Гироскопические силы являются причинами ряда интересных явлений. Например, сила Кориолиса приводит к размыванию берегов рек, сила Лоренца приводит к искривлению траекторий движения частиц, к прецессии атомов в магнитном поле и т.д. Помимо гироскопических сил, интересными для изучения являются паразитные виды трения — трение качения и трения верчения, возникающие при качении и верчении тел на поверхности. В данной задаче также изучается влияние магнитного поля и паразитных видов трения на механическое движение.
Часть A. Взаимодействие вращающегося шара с магнитным полем (1.5 балла) Как известно, момент сил, действующих на виток с током со стороны однородного магнитного поля, не равен нулю. Рассмотрим шар радиусом $r$ с неподвижным центром, заряженный равномерно по объёму зарядом $q$ и вращающийся с угловой скоростью $\vec{\omega}$ в однородном магнитном поле с индукцией $\vec{B}$. Вращающийся шар эквивалентен набору круговых токов.
Рассмотрим кольцо, заряженное равномерно по периметру зарядом $Q$ и вращающееся вокруг своей оси с угловой скоростью $\Omega$. Найдите эквивалентную силу тока $i$ в кольце.
Определите магнитный момент шара $\vec{m}$. Ответ выразите через $\vec{\omega}$, $q$ и $r$.
Часть B. Идеализированное движение (5.0 балла) В момент времени $t=0$ шар неподвижен, а его центр расположен в начале координат.
Найдите момент сил $\vec{M}$, действующих на шар, относительно его центра. Ответ выразите через $\vec{\omega}$, $\vec{B}$, $q$ и $r$. Далее во всех пунктах задачи изучается движение однородного шара радиусом $r$ и массой $m$, заряженного равномерно по объёму положительным зарядом $q$. Шар без проскальзывания движется по плоскости, образующей угол $\alpha$ с горизонтом, вдоль которой направлено однородное магнитное поле индукции $\vec{B}$. Ускорение свободного падения равно $\vec{g}$.  На приведённом рисунке показана система координат $xyz$ c единичными ортами $\vec{e}_x$, $\vec{e}_y$ и $\vec{e}_z$ такими, что орт $\vec{e}_y$ направлен горизонтально, а вектор индукции магнитного поля записывается как $\vec{B}=\vec{e}_x\cdot{B}$.
Запишите условие отсутствия проскальзывания шара по плоскости через $\vec{v}_C$, $\vec{\omega}$ и $\vec{r}$. Используя полученное выражение, выразите компоненты угловой скорости $\omega_x$ и $\omega_y$ через $v_{Cx}$, $v_{Cy}$ и $r$. Дифференцируя по времени условие отсутствия проскальзывания, выразите $\vec{a}_C$ через $\dot{\vec{\omega}}$ и $\vec{r}$. Поскольку момент инерции $I$ шара одинаков для любой оси, проходящей через центр, вектор его момента импульса относительно центра масс записывается в виде: $$\vec{L}_C=I\vec{\omega} $$
Используя уравнение динамики вращательного движения относительно центра масс, выразите угловое ускорение шара $\dot{\vec{\omega}}$ через $q$, $m$, $r$, $\vec{\omega}$, $\vec{r}$, $\vec{B}$ и $\vec{F}$.
Выразите силу трения $\vec{F}$ через $m$, $q$, $\vec{B}$, $\vec{\omega}$, $\vec{r}$ и $\vec{a}_C$. Из уравнения динамики вращательного движения видно, что при движении шар начинает вертеться (вращаться относительно оси $z$, перпендикулярной плоскости).
Найдите компоненту угловой скорости шара $\omega_z$ в точке с координатой $x_C$ его центра. Ответ выразите через $q$, $m$, $B$, $r$ и $x_C$. Перейдём к анализу траектории центра шара. Далее во всех пунктах изначально шар неподвижен, а его центр расположен в начале координат.
Докажите, что траектория центра шара является прямолинейной.
Найдите проекцию ускорения центра $a_{Cx}$ шара на ось $x$ в зависимости от положения его центра $x_C$.
Определите зависимость координаты $x_C$ центра шара от времени $t$. Ответ выразите через $g$, $\alpha$, $q$, $m$, $B$ и $t$. Проанализируем кинематику данного движения.
Опишите эволюцию угловой скорости шара $\vec{\omega}$. В качестве ответ укажите годограф вектора угловой скорости (в системе координат $xyz$), т.е кривой, описывающей положения конца вектора при его фиксированном начале. Укажите на рисунке все характерные значения. Выразите их через $m$, $g$, $q$, $B$, $\alpha$ и $r$.
Найдите максимальную скорость $v_{max}$ среди всех элементов шара в момент, когда скорость центра достигает своего максимума. Ответ выразите через $m$, $g$, $q$, $B$ и $\alpha$. Перейдём к необходимым условиям движения шара без проскальзывания.
Часть C. Трение качения (2.5 балла) Причиной возникновения сопротивления качению шара является неровность поверхности. Смоделировать эффект трения качения можно следующим образом: шар также движется по поверхности без проскальзывания, а эффективная точка приложения силы нормальной реакции приобретает плечо $k$ относительно точки касания шара с плоскостью (см.рис). При этом перераспределённая сила нормальной реакции даёт нулевой момент относительно центра шара и в силу своей природы никак не влияет на силу трения покоя или скольжения.Плечо $k$ всегда предполагается малым по сравнению с $r$, поэтому для силы трения качения $\vec{F}_\text{кач}$ можно написать:$$\vec{F}_\text{кач}=-\vec{e}_{v_C}\cdot\cfrac{kN}{r}$$где $\vec{e}_{v_C}$ — единичный вектор, направленный вдоль скорости центра шара.Будем считать коэффициент $k$ постоянным и не зависящим от направления скорости центра.  В момент времени $t=0$ шар неподвижен, а его центр расположен в начале координат.
При каком минимальном коэффициенте трения $\mu_{min}$ шара о плоскость возможно движение без проскальзывания? Ответ выразите через $g$, $\alpha$, $q$, $m$ и $B$. В действительности, на движение шара влияют сразу два вида паразитного трения - трение качения и трение верчения. В двух следующих частях независимо изучаются влияния данных эффектов на движение шара.
Определите расстояние $S_{i{,}i+1}$ между положениями центра шара в моменты $i$-й и $(i+1)$-й остановок. Ответ выразите через $i$, $g$, $k$, $\alpha$, $q$, $m$ и $B$.
Определите диапазон возможных положений $x_{C\text{к}}$ последней остановки центра шара. Ответ выразите через $g$, $k$, $\alpha$, $q$, $m$ и $B$. Далее считайте, что $\operatorname{tg}\alpha\gg{k/r}$.
Найдите время $\tau$ движения шара. Ответ выразите через $g$, $k$, $\alpha$, $q$, $m$ и $B$.
Часть D. Трение верчения (3.0 балла) Трение верчения возникает вследствие неточечного контакта шара с плоскостью. Будем считать, что шар контактирует с плоскостью в области круга радиусом $r_0\ll{r}$, по площади которого равномерно распределена сила нормальной реакции $N$. Коэффициент трения скольжения шара по поверхности равен $\mu$.  Вообще говоря, величина $r_0$ определяется силой нормальной реакции $N$, но при решении задачи находить связь $r_0$ и $N$ не нужно. В момент времени $t=0$ шар неподвижен, а его центр расположен в начале координат.
Какое количество теплоты $Q$ выделилось при движении шара? Ответ выразите через $g$, $k$, $\alpha$, $q$, $m$ и $B$.
Определите модуль момента силы трения верчения $M'$. Ответ выразите через $\mu$, $m$, $g$, $\alpha$ и $r_0$.
В какой момент времени $t_1$ шар начнёт вертеться? Ответ выразите через $\mu$, $r_0$, $m$, $q$, $B$, $r$ и $\alpha$.
Постройте качественный график $\omega_z(t)$. На графике укажите все характерные значения, особенности и асимптоты. Выразите характерные значения через $m$, $g$, $\alpha$, $q$, $B$ и $r$.
Постройте качественный график $x_C(t)$. На графике укажите все характерные значения, особенности и асимптоты. Характерные значения могут быть выражены через введённые вами переменные.
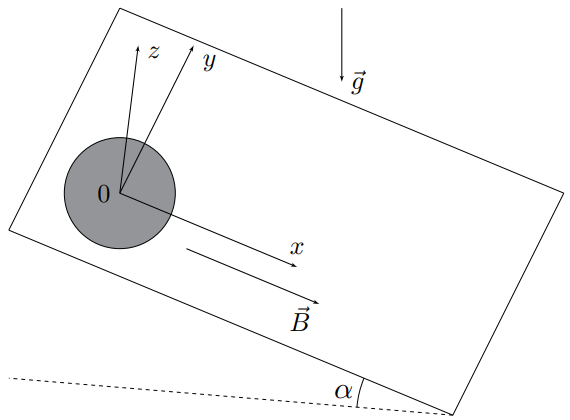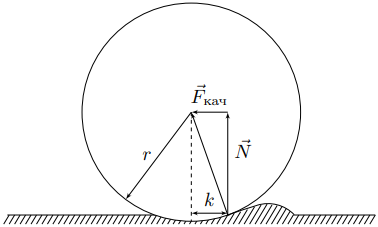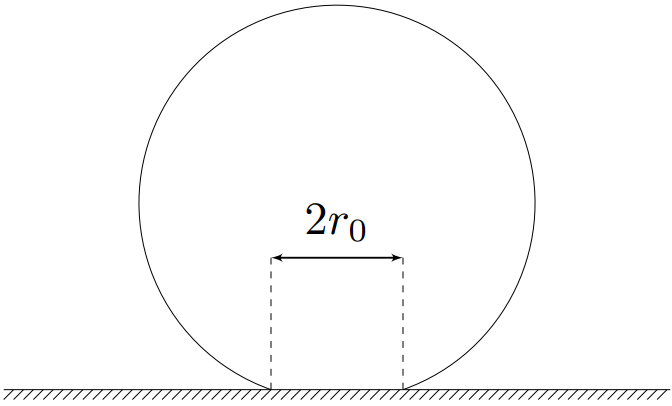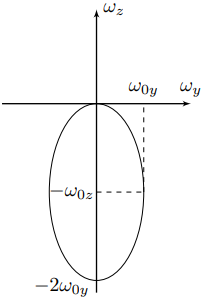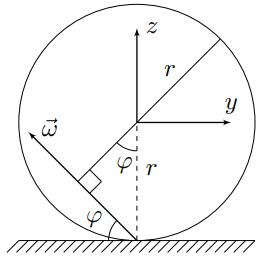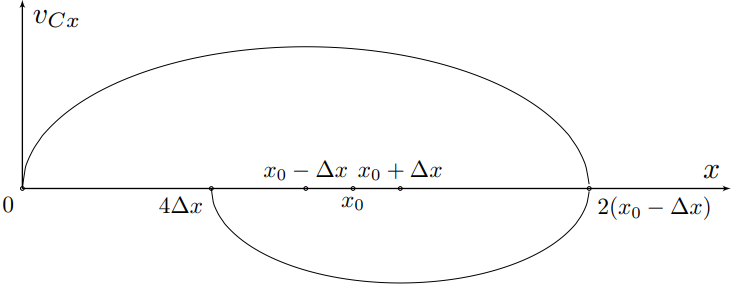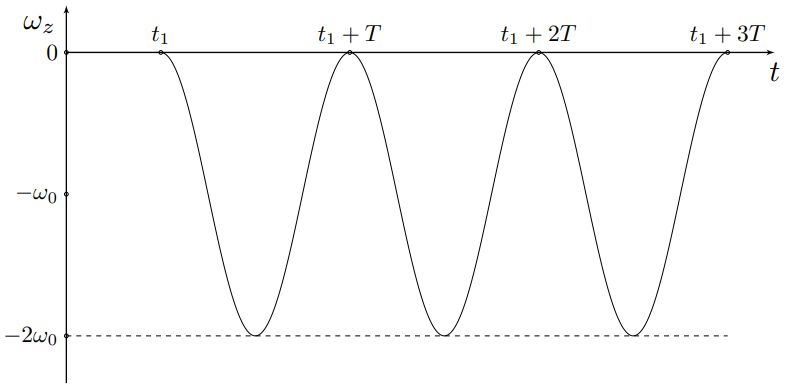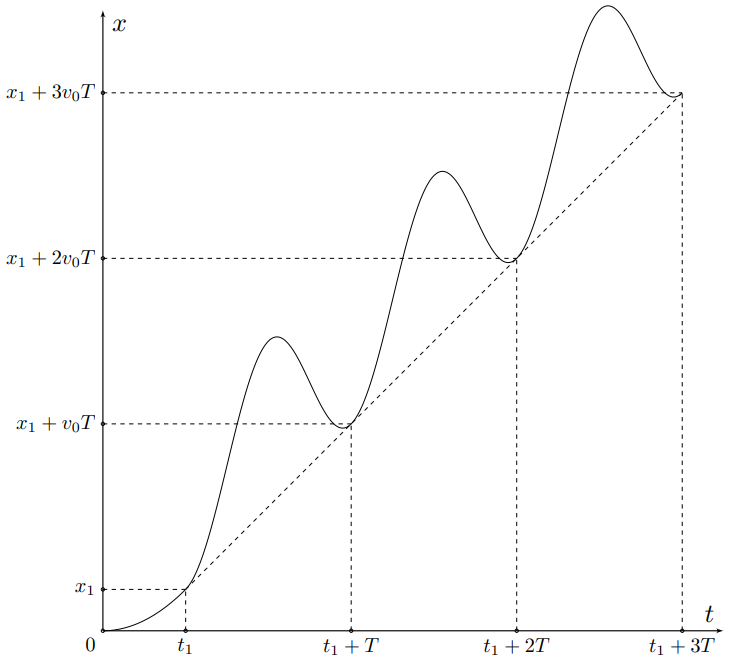
Рассмотрим кольцо, заряженное равномерно по периметру зарядом $Q$ и вращающееся вокруг своей оси с угловой скоростью $\Omega$. Найдите эквивалентную силу тока $i$ в кольце.
Решение: Первое решение: За время оборота $T=2\pi/\Omega$ каждый элементарный заряд проходит через точку кольца, откуда: $$i=\cfrac{Q}{T} $$ Второе решение: Также результат может быть получен с помощью выражения: $$i=\lambda v $$ где $v=\Omega R$ - скорость элементов кольца. Оба выражения приводят к ответу:
Ответ: $$i=\cfrac{\Omega Q}{2\pi}$$

Определите магнитный момент шара $\vec{m}$. Ответ выразите через $\vec{\omega}$, $q$ и $r$.
Решение: Первое решение: Магнитный момент системы определяется соотношением: $$\vec{m}=\int \cfrac{\bigl[\vec{r}\times\vec{v}\bigr]dq}{2}$$ где $dq$ - элементарный заряд, а $\vec{r}$ и $\vec{v}$ - его радиус-вектор и скорость соответственно. Заметим, что момент импульса механической системы определяется соотношением: $$\vec{L}=\int \bigl[\vec{r}\times\vec{v}\bigr] dM $$ где $dM$ - элементарная масса, а $\vec{r}$ и $\vec{v}$ - её радиус-вектор и скорость соответственно. Если распределения заряда и массы подобны, то мы приходим к следующему соотношению: $$\vec{m}=\cfrac{\vec{L}q}{2M}=\cfrac{Iq\vec{\omega}}{2M}$$ где $I=2Mr^2/5$ - момент инерции однородного шара относительно диаметра. Второе решение: рассмотрим диск радиусом $R$ и толщиной $h$ с плотностью заряда $\rho$ и вращающийся с угловой скоростью $\vec{\omega}$ вокруг своей оси вращения. Выделим кольцо радиусом $r$ толщиной $dr$. Тогда для магнитного момента кольца получим: $$d\vec{m}_\text{д}=\vec{n}S\cdot\cfrac{\omega dQ}{2\pi}$$ где $S=\pi{r}^2$ - площадь кольца. Преобразуем: $$d\vec{m}_{\text{д}}=\vec{\omega}\cdot\cfrac{2\pi{r}^3drh\rho}{2}\Rightarrow{\vec{m}_\text{д}=\cfrac{\pi{R}^4h\rho\vec{\omega}}{2}}$$ Перейдём к шару. Будем характеризовать $h$ и $R$ углом $\theta$ с осью симметрии шара. Тогда: $$R=r\sin\theta\qquad h=-r\cos\theta$$ Тогда для элемента магнитного момента шара имеем: $$d\vec{m}=\cfrac{\pi{r}^5\rho\vec{\omega}}{4}\sin^5\theta d\theta\Rightarrow{\vec{m}=\cfrac{\pi{r}^5\rho\vec{\omega}}{4}\int\limits_0^{\pi}\sin^5\theta d\theta}=\cfrac{\pi{r}^5\rho\vec{\omega}}{4}\int\limits_{-1}^{1}(1-2t^2+t^4)dt=\cfrac{4\pi{r}^5\rho\vec{\omega}}{15}$$ Для ответа на вопрос осталось подставить $\rho=3q/4\pi{r}^3$. Третье решение: рассмотрим тонкостенную сферическую оболочку радиусом $R$ толщиной $dR$, вращающуюся с угловой скоростью $\vec{\omega}$. Выделим кольцо, ограниченной углами $\theta$ и $\theta+d\theta$ сферической системы координат. Магнитный момент выделенного кольца равен: $$d\vec{m}_\text{сф}=\cfrac{dQ\vec{\omega}}{2\pi}\cdot \pi{R}^2\sin^2\theta=\vec{\omega}\cdot\cfrac{2\pi\rho R^2dR\sin\theta d\theta}{2\pi}\cdot\pi{R}^2\sin^2\theta=\pi\rho{R}^4dR\vec{\omega}\cdot\sin^3\theta d\theta$$ Проинтегрируем полученное выражение: $$\vec{m}_\text{сф}=\pi\rho{R}^4dR\vec{\omega}\int\limits_0^{\pi}\sin^3\theta d\theta=\pi\rho{R}^4dR\vec{\omega}\int\limits_{-1}^{1}(1-t^2)dt=\cfrac{4\pi\rho R^4dR\vec{\omega}}{3}$$ Магнитный момент шара получается интегрированием магнитного момента по сферам: $$\vec{m}=\cfrac{4\pi\rho\vec{\omega}}{3}\int\limits_{0}^rR^4dR=\cfrac{4\pi\rho{r}^5\vec{\omega}}{15}$$ Для ответа на вопрос осталось подставить $\rho=3q/4\pi{r}^3$. Окончательно:
Ответ: $$\vec{m}=\cfrac{qr^2\vec{\omega}}{5}$$

Найдите момент сил $\vec{M}$, действующих на шар, относительно его центра. Ответ выразите через $\vec{\omega}$, $\vec{B}$, $q$ и $r$.
Решение: Момент сил $\vec{M}$, действующих на виток с током в однородном магнитном поле, равен:$$\vec{M}=\bigl[\vec{m}\times\vec{B}\bigr]$$откуда:
Ответ: $$\vec{M}=\cfrac{qr^2\bigl[\vec{\omega}\times\vec{B}\bigr]}{5}$$

Запишите условие отсутствия проскальзывания шара по плоскости через $\vec{v}_C$, $\vec{\omega}$ и $\vec{r}$. Используя полученное выражение, выразите компоненты угловой скорости $\omega_x$ и $\omega_y$ через $v_{Cx}$, $v_{Cy}$ и $r$. Дифференцируя по времени условие отсутствия проскальзывания, выразите $\vec{a}_C$ через $\dot{\vec{\omega}}$ и $\vec{r}$.

 Если твердое тело вращается с угловой скоростью $\vec{\omega}$, а скорость точки $A$ равна $\vec{v}_A$, то скорость точки $B$ задаётся выражением:$$\vec{v}_B=\vec{v}_A+\bigl[\vec{\omega}\times\overrightarrow{AB}\bigr]$$Отсюда получим условие отсутствия проскальзывания:

Ответ:

 $$\vec{v}_C+\bigl[\vec{\omega}\times\vec{r}\bigr]=0$$

 Спроецируем полученное уравнение на оси $x$ и $y$:$$v_{Cx}-\omega_yr=0\qquad v_{Cy}+\omega_xr=0$$Отсюда:

Ответ:

 $$\omega_x=-\cfrac{v_{Cy}}{r}\qquad \omega_y=\cfrac{v_{Cx}}{r}$$

 Вектор $\vec{r}$ остаётся постоянным, поскольку шар движется по плоскости. Тогда дифференцируя, получим:

Ответ:

 $$\vec{a}_C=-\bigr[\dot{\vec{\omega}}\times\vec{r}\bigr]$$
Решение: Если твердое тело вращается с угловой скоростью $\vec{\omega}$, а скорость точки $A$ равна $\vec{v}_A$, то скорость точки $B$ задаётся выражением:$$\vec{v}_B=\vec{v}_A+\bigl[\vec{\omega}\times\overrightarrow{AB}\bigr]$$Отсюда получим условие отсутствия проскальзывания: Спроецируем полученное уравнение на оси $x$ и $y$:$$v_{Cx}-\omega_yr=0\qquad v_{Cy}+\omega_xr=0$$Отсюда: Вектор $\vec{r}$ остаётся постоянным, поскольку шар движется по плоскости. Тогда дифференцируя, получим:
Ответ: $$\vec{v}_C+\bigl[\vec{\omega}\times\vec{r}\bigr]=0$$  Спроецируем полученное уравнение на оси $x$ и $y$:$$v_{Cx}-\omega_yr=0\qquad v_{Cy}+\omega_xr=0$$Отсюда:
Ответ: $$\omega_x=-\cfrac{v_{Cy}}{r}\qquad \omega_y=\cfrac{v_{Cx}}{r}$$  Вектор $\vec{r}$ остаётся постоянным, поскольку шар движется по плоскости. Тогда дифференцируя, получим:
Ответ: $$\vec{a}_C=-\bigr[\dot{\vec{\omega}}\times\vec{r}\bigr]$$

Используя уравнение динамики вращательного движения относительно центра масс, выразите угловое ускорение шара $\dot{\vec{\omega}}$ через $q$, $m$, $r$, $\vec{\omega}$, $\vec{r}$, $\vec{B}$ и $\vec{F}$.
Решение: Запишем уравнение динамики вращательного движения относительно центра масс:$$\cfrac{d\vec{L}_C}{dt}=\vec{M}_C$$Для момента сил относительно центра масс имеем:$$\vec{M}_C=\bigl[\vec{r}\times\vec{F}\bigr]+\cfrac{qR^2\bigl[\vec{\omega}\times\vec{B}\bigr]}{5}$$а для производной момента импульса по времени имеем:$$\cfrac{d\vec{L}_C}{dt}=I\dot{\vec{\omega}}$$откуда:
Ответ: $$\dot{\vec{\omega}}=\cfrac{5\bigl[\vec{r}\times\vec{F}\bigr]}{2mr^2}+\cfrac{q\bigl[\vec{\omega}\times\vec{B}\bigr]}{2m}$$

Выразите силу трения $\vec{F}$ через $m$, $q$, $\vec{B}$, $\vec{\omega}$, $\vec{r}$ и $\vec{a}_C$. Примечание: Воспользуйтесь свойством двойного векторного произведения: $$\bigl[\vec{a}\times\bigl[\vec{b}\times\vec{c}\bigr]\bigr]=\vec{b}\bigl({~}\vec{a}\cdot\vec{c}{~}\bigr)-\vec{c}\bigl({~}\vec{a}\cdot\vec{b}{~}\bigr)$$

 Рассмотрим векторное произведение с $\vec{r}$ слагаемых в уравнении, полученном в пункте $\mathrm{B3}$:$$I\bigl[\vec{r}\times\dot{\vec{\omega}}\bigr]=\bigl[\vec{r}\times\bigl[\vec{r}\times\vec{F}\bigr]\bigr]+\cfrac{qr^2\bigl[\vec{r}\times\bigl[\vec{\omega}\times\vec{B}\bigr]\bigr]}{5}$$Учитывая, что $\vec{a}_C=\bigl[\vec{r}\times\dot{\vec{\omega}}\bigr]$, и используя свойство двойного векторного произведения с учётом $\vec{r}\perp\vec{F}$, $\vec{r}\perp\vec{B}$, получим:$$I\vec{a}_C=-r^2\vec{F}-\cfrac{qr^2\vec{B}\bigl({~}\vec{r}\cdot\vec{\omega}{~}\bigr)}{5}$$откуда:

Ответ:

 $$\vec{F}=-\cfrac{2m\vec{a}_C}{5}-\cfrac{q\vec{B}\bigl({~}\vec{r}\cdot\vec{\omega}{~}\bigr)}{5}$$
Решение: Рассмотрим векторное произведение с $\vec{r}$ слагаемых в уравнении, полученном в пункте $\mathrm{B3}$:$$I\bigl[\vec{r}\times\dot{\vec{\omega}}\bigr]=\bigl[\vec{r}\times\bigl[\vec{r}\times\vec{F}\bigr]\bigr]+\cfrac{qr^2\bigl[\vec{r}\times\bigl[\vec{\omega}\times\vec{B}\bigr]\bigr]}{5}$$Учитывая, что $\vec{a}_C=\bigl[\vec{r}\times\dot{\vec{\omega}}\bigr]$, и используя свойство двойного векторного произведения с учётом $\vec{r}\perp\vec{F}$, $\vec{r}\perp\vec{B}$, получим:$$I\vec{a}_C=-r^2\vec{F}-\cfrac{qr^2\vec{B}\bigl({~}\vec{r}\cdot\vec{\omega}{~}\bigr)}{5}$$откуда:
Ответ: $$\vec{F}=-\cfrac{2m\vec{a}_C}{5}-\cfrac{q\vec{B}\bigl({~}\vec{r}\cdot\vec{\omega}{~}\bigr)}{5}$$

Найдите компоненту угловой скорости шара $\omega_z$ в точке с координатой $x_C$ его центра. Ответ выразите через $q$, $m$, $B$, $r$ и $x_C$.
Решение: Поскольку векторы $\vec{r}$ и $\vec{e}_z$ коллинеарные, уравнение динамики вращательного движения в проекции на ось $z$ записывается следующим образом:$$I\dot{\omega}_z=\cfrac{qr^2\bigl[\vec{\omega}\times\vec{B}\bigr]_z}{5}=-\cfrac{qr^2B\omega_y}{5}\Rightarrow{\dot{\omega}_z=-\cfrac{qB\omega_y}{2m}}$$С другой стороны, $\omega_yr=v_x$, откуда:$$\dot{\omega}_z=-\cfrac{qBv_x}{2mr}$$и окончательно:
Ответ: $$\omega_z=-\cfrac{qBx_C}{2mr}$$

Докажите, что траектория центра шара является прямолинейной.
Решение: Запишем теорему о движении центра масс:$$m\vec{a}_C=m\vec{g}+\vec{N}+\vec{F}+q\bigl[\vec{v}_C\times\vec{B}\bigr]$$Подставляя выражение для $\vec{F}$, полученное в пункте $\mathrm{B3}$, получим:$$m\vec{a}_C=m\vec{g}+\vec{N}+q\bigl[\vec{v}_C\times\vec{B}\bigr]-\cfrac{2m\vec{a}_C}{5}-\cfrac{q\vec{B}\bigl({~}\vec{r}\cdot\vec{\omega}{~}\bigr)}{5}$$откуда:$$\vec{a}_C=\cfrac{5\vec{g}}{7}+\cfrac{5\vec{N}}{7m}+\cfrac{5q\bigl[\vec{v}_C\times\vec{B}\bigr]}{7m}-\cfrac{q\vec{B}\bigl({~}\vec{r}\cdot\vec{\omega}{~}\bigr)}{7m}$$Обратим внимание, что все силы лежат в плоскости $xz$, значит, движение является одномерным, поскольку изначально шар был неподвижен

Найдите проекцию ускорения центра $a_{Cx}$ шара на ось $x$ в зависимости от положения его центра $x_C$.
Решение: Проецируя ускорение центра шара на ось $x$:$$a_{Cx}=\cfrac{5g\sin\alpha}{7}+\cfrac{qBr\omega_z}{7m}$$Подставляя выражение для $\omega_z$, получим:
Ответ: $$a_{Cx}=\cfrac{5g\sin\alpha}{7}-\cfrac{q^2B^2x}{14m^2}$$

Определите зависимость координаты $x_C$ центра шара от времени $t$. Ответ выразите через $g$, $\alpha$, $q$, $m$, $B$ и $t$.
Решение: Вводя переменную $x'=x-10g\sin\alpha\left(\cfrac{m}{qB}\right)^2$, получим:$$\ddot{x}'=-\left(\cfrac{qB}{m}\right)^2\cfrac{x'}{14}$$Это уравнение гармонических колебаний с циклической частотой $\omega_0=qB/m\sqrt{14}$.Тогда общее решение для $x(t)$:$$x(t)=10g\sin\alpha\left(\cfrac{m}{qB}\right)^2+A\cos(\omega_0t+\varphi_0)$$Учтём начальные условия:$$\begin{cases}x(0)=0\\\dot{x}(0)=0\end{cases}\Rightarrow\begin{cases}\varphi_0=\pi\\A=10g\sin\alpha\left(\cfrac{m}{qB}\right)^2\end{cases}$$Для для $x(t)$ имеем:
Ответ: $$x(t)=10g\sin\alpha\left(\cfrac{m}{qB}\right)^2\left(1-\cos\left(\cfrac{qBt}{m\sqrt{14}}\right)\right)$$

Опишите эволюцию угловой скорости шара $\vec{\omega}$. В качестве ответ укажите годограф вектора угловой скорости (в системе координат $xyz$), т.е кривой, описывающей положения конца вектора при его фиксированном начале. Укажите на рисунке все характерные значения. Выразите их через $m$, $g$, $q$, $B$, $\alpha$ и $r$.
Решение: Вектор угловой скорости шара всегда лежит в плоскости $yz$.Для $\omega_z$ имеем:$$\omega_z(t)=-\cfrac{qBx(t)}{2mr}=-\cfrac{5mg\sin\alpha}{qBr}\left(1-\cos\left(\cfrac{qBt}{m\sqrt{14}}\right)\right)$$Для $\omega_y$ имеем:$$\omega_y(t)=\cfrac{v_{Cx}(t)}{r}=\cfrac{5mg\sin\alpha}{qBr}\sqrt{\cfrac{2}{7}}\sin\left(\cfrac{qBt}{m\sqrt{14}}\right)$$Отсюда:$$\sin^2\left(\cfrac{qBt}{m\sqrt{14}}\right)+\cos^2\left(\cfrac{qBt}{m\sqrt{14}}\right)=\left(\cfrac{\omega_y}{\cfrac{5mg\sin\alpha}{qBr}\sqrt{\cfrac{2}{7}}}\right)^2+\left(1+\cfrac{\omega_z}{\cfrac{5mg\sin\alpha}{qBr}}\right)^2=1$$Из полученных соотношений видно, что годограф вектора угловой скорости является эллипсом с полуосями $\omega_{0z}$ и $\omega_{0y}$, равными:$$\omega_{0z}=\cfrac{5mg\sin\alpha}{qBr}\qquad \omega_{0y}=\cfrac{5mg\sin\alpha}{qBr}\sqrt{\cfrac{2}{7}}$$

Найдите максимальную скорость $v_{max}$ среди всех элементов шара в момент, когда скорость центра достигает своего максимума. Ответ выразите через $m$, $g$, $q$, $B$ и $\alpha$.
Решение: Для компонент угловой скорости имеем:$$\omega_y=\omega\cos\varphi\qquad \omega_z=-\omega\sin\varphi$$Из уравнения эллипса получим:$$\cfrac{\omega^2\cos^2\varphi}{\omega^2_{0y}}+\cfrac{(\omega_{0z}-\omega\sin\varphi)^2}{\omega^2_{0z}}=1\Rightarrow{\omega=\cfrac{2\omega_{0z}\sin\varphi}{\sin^2\varphi+\cfrac{\omega^2_{0z}\cos^2\varphi}{\omega^2_{0y}}}}$$Отсюда для максимальной скорости имеем:$$v_{max}=\cfrac{2\omega_{0z}r\sin\varphi(1+\cos\varphi)}{\sin^2\varphi+\cfrac{\omega^2_{0z}\cos^2\varphi}{\omega^2_{0y}}}=\cfrac{2\omega_{0z}r\tan\varphi(1+\sqrt{1+\tan^2\varphi})}{\tan^2\varphi+\cfrac{\omega^2_{0z}}{\omega^2_{0y}}}$$В рассматриваемый момент $\tan\varphi=\omega_{0z}/\omega_{0y}$, поэтому:$$v_{max}=\omega_{0y}r\left(1+\sqrt{1+\cfrac{\omega^2_{0z}}{\omega^2_{0y}}}\right)$$Подставляя $\omega_{0y}$ и $\omega_{0z}$, находим:
Ответ: $$v_{max}=\cfrac{5mg\sin\alpha(3+\sqrt{2})}{qB\sqrt{7}}$$

При каком минимальном коэффициенте трения $\mu_{min}$ шара о плоскость возможно движение без проскальзывания? Ответ выразите через $g$, $\alpha$, $q$, $m$ и $B$.
Решение: Мы показали, что движение является одномерным, а значит сила Лоренца в любой момент равна нулю. Тогда сила нормальной реакции плоскости $N$ в любой момент равна $$N=mg\cos\alpha$$Определим силу трения $F_x$ из теоремы о движении центра масс:$$F_x=ma_{Cx}-mg\sin\alpha=mg\sin\alpha\left(\cfrac{5}{7}\cos\left(\cfrac{qBt}{m\sqrt{14}}\right)-1\right)\geq{-\cfrac{12mg\sin\alpha}{7}}$$откуда сила трения $F_x$ всегда находится в следующем диапазоне:$$-\cfrac{2mg\sin\alpha}{7}\geq{F_x}\geq{-\cfrac{12mg\sin\alpha}{7}}$$Минимально возможный коэффициент трения определяется выражением:$$\mu_{min}=\cfrac{|F_x|_{max}}{N}$$откуда:
Ответ: $$\mu_{min}=\cfrac{12\tan\alpha}{7}$$

Определите расстояние $S_{i{,}i+1}$ между положениями центра шара в моменты $i$-й и $(i+1)$-й остановок. Ответ выразите через  $i$, $g$, $k$, $\alpha$, $q$, $m$ и $B$.
Решение: Поскольку при качении происходит лишь перераспределение силы нормальной реакции - уравнение динамики вращательного движения относительно центра масс остаётся верным, а в теорему о движении центра масс должно быть изменено:$$m\vec{a}_C=m\vec{g}+\vec{N}+\vec{F}+q\bigl[\vec{v}_C\times\vec{B}\bigr]+\vec{F}_\text{кач}$$где $$\vec{F}_\text{кач}=\mp\vec{e}_x\cdot\cfrac{Nk}{r}$$где знак $-$ соответствует движению центра шара вдоль оси $x$, а знак $+$ - движению в противоположную сторону.Тогда уравнение движения в проекции на ось $x$:$$a_{Cx}=\cfrac{5g\sin\alpha}{7}\mp\cfrac{5kg\cos\alpha}{r}-\cfrac{q^2B^2x}{14m^2}$$  Из фазовой диаграммы видно, что если $a_i$ - амплитуда половины колебания с номером $i$, то амплитуда половины колебания $a_{i+1}$ с номером $i+1$ определяется выражением:$$a_{i+1}=a_i-2\Delta{x}$$Учитывая выражение для $a_1$:$$a_1=x_0-\Delta{x}$$имеем:$$a_{i+1}=x_0-(1+2i)\Delta{x}$$Тогда для $S_{i{,}i+1}$ имеем:$$S_{i{,}i+1}=2a_{i+1}$$или же:
Ответ: $$S_{i{,}i+1}=2\cdot 10g\sin\alpha\left(\cfrac{m}{qB}\right)^2\left(1-\cfrac{k(1+2i)}{r\tan\alpha}\right)$$

Определите диапазон возможных положений $x_{C\text{к}}$ последней остановки центра шара. Ответ выразите через $g$, $k$, $\alpha$, $q$, $m$ и $B$.
Решение: Качение прекращается, если в точке остановки $$|F_\text{кач}|\leq kmg\cos\alpha/r $$Этому соответствуют следующие координаты $x$:
Ответ: $$x\in\biggl[10g\sin\alpha\left(\cfrac{m}{qB}\right)^2\left(1-\cfrac{k}{r\tan\alpha}\right){;}10g\sin\alpha\left(\cfrac{m}{qB}\right)^2\left(1+\cfrac{k}{r\tan\alpha}\right)\biggr]$$

Найдите время $\tau$ движения шара. Ответ выразите через $g$, $k$, $\alpha$, $q$, $m$ и $B$.
Решение: Колебания происходят до тех пор, пока очередная точка остановки не окажется в диапазоне $x_\text{ост}\in\bigl[-\Delta{x}{;}\Delta{x}\bigr]$, что приводит к выражению для количества $N$ колебаний:$$N=\Biggl[\cfrac{a_1}{2\Delta{x}}\Biggr]+1$$Поскольку $\tan\alpha\gg{k/r}$, с хорошей точностью верно:$$N=\cfrac{r\tan\alpha}{2k}$$Для времени движение имеем:$$t=\cfrac{\pi N}{\omega_0}$$или же:
Ответ: $$t=\cfrac{\pi mr\tan\alpha}{kqB}\sqrt{\cfrac{7}{2}}$$

Какое количество теплоты $Q$ выделилось при движении шара? Ответ выразите через $g$, $k$, $\alpha$, $q$, $m$ и $B$.
Решение: Первое решение: Воспользуемся законом сохранения энергии: $$Q=-\Delta{W}_p-E_k$$ где $\Delta{W}_p$ - изменение потенциальной энергии системы, а $E_k$ - её кинетическая энергия. Для $\Delta{W}_p$ имеем: $$\Delta{W}_p=-mg\sin\alpha x_0=-10mg^2\sin^2\alpha\left(\cfrac{m}{qB}\right)^2$$ Для нахождения кинетической энергии определим конечную угловую скорость верчения шара: $$E_k=\cfrac{I\omega^2_z}{2}=\cfrac{Iq^2B^2x^2_0}{8m^2r^2}=\cfrac{q^2B^2}{20m}\cdot 100g^2\sin^2\alpha\left(\cfrac{m}{qB}\right)^4=5mg^2\sin^2\alpha\left(\cfrac{m}{qB}\right)^2$$ Первое решение: явно посчитаем работу силы трения качения. Для неё имеем: $$A_i=-\cfrac{kN}{r}\cdot{2A_i}=-\cfrac{2kmg\cos\alpha}{r}\cdot{a_i} $$ После подстановки $a_i$ получим выражение для работы: $$A=-\cfrac{20mg^2\sin\alpha\cos\alpha k}{r}\left(\cfrac{m}{qB}\right)^2\sum\limits_{i=1}^N \left(1+\cfrac{k}{r\tan\alpha}-\cfrac{2ik}{r\tan\alpha}\right)$$ Суммируя, получим: $$A=-\cfrac{20mg^2\sin\alpha\cos\alpha k}{r}\left(\cfrac{m}{qB}\right)^2\left(\left(1+\cfrac{k}{r\tan\alpha}\right)N-\cfrac{N(N+1)k}{r\tan\alpha}\right)$$ Подставляя $N$ и учитывая малость, получим: $$A=-\cfrac{20mg^2\sin\alpha\cos\alpha k}{r}\left(\cfrac{m}{qB}\right)^2\left(\cfrac{r\tan\alpha}{2k}-\cfrac{r\tan\alpha}{4k}\right)=-5mg^2\sin^2\alpha\left(\cfrac{m}{qB}\right)^2$$ Количество теплоты $Q=-A$, откуда:
Ответ: $$Q=5mg^2\sin^2\alpha\left(\cfrac{m}{qB}\right)^2$$

Определите модуль момента силы трения верчения $M'$. Ответ выразите через $\mu$, $m$, $g$, $\alpha$ и $r_0$.
Решение: Сила реакции $N$ равномерно распределена по площади круга радиусом $r_0$, поэтому:$$\cfrac{dN}{dS}=\cfrac{mg\cos\alpha}{\pi{r}^2_0}$$Тогда для момента силы трения имеем:$$dM'=\cfrac{\mu dN}{dS}\cdot{2\pi{r}dr}\cdot{r}\Rightarrow{M'=\cfrac{\mu dN}{dS}\cdot{\cfrac{2\pi{r}^3_0}{3}}}$$откуда:
Ответ: $$M'=\cfrac{2\mu mgr_0\cos\alpha}{3}$$

В какой момент времени $t_1$ шар начнёт вертеться? Ответ выразите через $\mu$, $r_0$, $m$, $q$, $B$, $r$ и $\alpha$.
Решение: Поскольку возникающий момент трения верчения направлен вдоль оси $z$ - выражение для силы трения $\vec{F}$, и, как следствие, теорема о движении центра масс остаются верными:$$a_{Cx}=\cfrac{5g\sin\alpha}{7}+\cfrac{qBr\omega_z}{7m}$$В уравнение динамики вращательного движения необходимо внести изменения:$$I\dot{\omega}_z=M_\text{тр}-\cfrac{qr^2B\omega_y}{5}$$где $M_\text{тр}$ - возникающий момент силы трения верчения.До тех пор, пока скорость центра шара не достигает значения$$v_0=\cfrac{2M'mr}{IqB}=\cfrac{10\mu mgr_0\cos\alpha}{3qBr}$$шар движется равноускоренно и не вертится. Тогда выражение для времени $t_1$ следующее:$$t_1=\cfrac{7v_0}{5g\sin\alpha}$$или же:
Ответ: $$t_1=\cfrac{14\mu mr_0}{3qBr\tan\alpha}$$

Постройте качественный график $\omega_z(t)$. На графике укажите все характерные значения, особенности и асимптоты. Выразите характерные значения через $m$, $g$, $\alpha$, $q$, $B$ и $r$.
Решение: Для анализа последующего движения продифференцируем выражение для ускорения $a_{Cx}$:$$\dot{a}_{Cx}=\ddot{v}_{Cx}=\cfrac{qBr\dot{\omega}_z}{7m}=\cfrac{qBr}{7m}\left(\cfrac{M'}{I}-\cfrac{qBv_x}{2mr}\right)$$Вводя величину $v_1=v_{Cx}-v_0$, получим:$$\ddot{v}_1=-\left(\cfrac{qB}{m}\right)^2\cfrac{v_1}{14}\Rightarrow{v_1(t_1)=A\sin(\omega_0\tau+\varphi_0)}$$где время $\tau=t-t_1$ - время, прошедшее от момента начала верчения. Воспользуемся начальными условиями:$$\begin{cases}v_1(0)=A\sin\varphi_0=0\\\dot{v}_1(0)=\omega_0A\cos\varphi_0=\cfrac{5g\sin\alpha}{7}\end{cases}\Rightarrow v_{Cx}(\tau)=v_0+\cfrac{5g\sin\alpha\sin\omega_0\tau}{7\omega_0}$$Подставляя в уравнение динамики вращательного движения относительно оси $z$:$$\dot{\omega}_z=-\cfrac{qB}{2mr}\cdot{\cfrac{5g\sin\alpha\sin\omega_0\tau}{7\omega_0}}\Rightarrow{\omega_z(\tau)=-\cfrac{qB}{2mr}\cdot{\cfrac{5g\sin\alpha(1-\cos\omega_0\tau)}{7\omega^2_0}}}$$В исходных терминах:$$\omega_z(\tau)=-\cfrac{5mg\sin\alpha}{qBr}\left(1-\cos\left(\cfrac{qB\tau}{m\sqrt{14}}\right)\right)$$Из полученного выражения видно, что шар в моменты прекращения верчения вновь повторяет его по тому же закону, поскольку и скорость центра, и угловая скорость верчения изменяются с одинаковым периодом. Это можно интерпретировать как непрерывное верчение.Тогда график имеет вид, показанный на рисунке ниже:

Постройте качественный график $x_C(t)$. На графике укажите все характерные значения, особенности и асимптоты. Характерные значения могут быть выражены через введённые вами переменные.
Решение: Мы уже упоминали, что до начала проскальзывания в течение времени $t_1$ шар движется равноускоренно и успевает пройти расстояние:$$x_1=\cfrac{7v^2_0}{10g\sin\alpha}=\cfrac{70\mu^2m^2gr^2_0\cos^2\alpha}{9q^2B^2r^2\sin\alpha}$$Определим зависимость $x(\tau)$:$$x(\tau)=x_1+\int\limits_0^{\tau}\left(v_0+\cfrac{5g\sin\alpha\sin\omega_0\tau}{7\omega_0}\right)d\tau=x_1+v_0\tau+\cfrac{5g\sin\alpha(1-\cos\omega_0\tau)}{7\omega^2_0}$$Изобразим это на графике:
Темы:
T, Механика, Трение качения, Сборы XY, Y, Движение в магнитном поле, Момент импульса, 2023, Динамика твердого тела